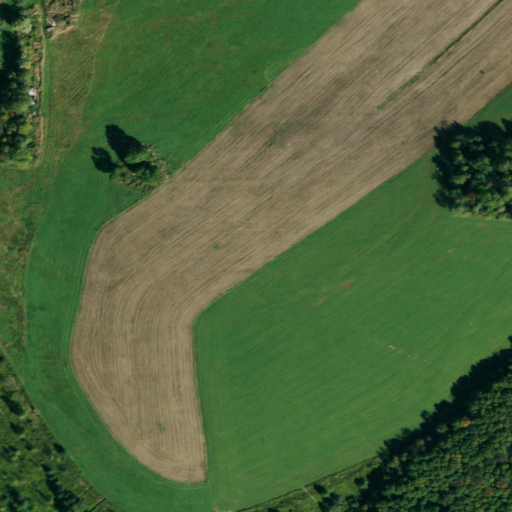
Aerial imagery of mountain in New York named Orr Hill containing cultivated crops, pasture, deciduous forest, mixed forest, and open development